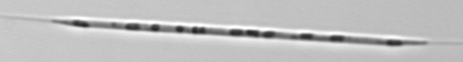
Label: Rhizosolenia